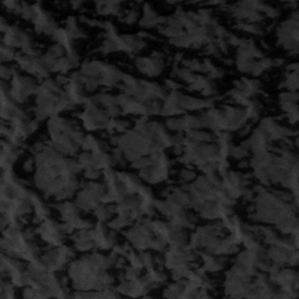
Label: frost